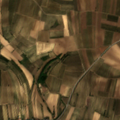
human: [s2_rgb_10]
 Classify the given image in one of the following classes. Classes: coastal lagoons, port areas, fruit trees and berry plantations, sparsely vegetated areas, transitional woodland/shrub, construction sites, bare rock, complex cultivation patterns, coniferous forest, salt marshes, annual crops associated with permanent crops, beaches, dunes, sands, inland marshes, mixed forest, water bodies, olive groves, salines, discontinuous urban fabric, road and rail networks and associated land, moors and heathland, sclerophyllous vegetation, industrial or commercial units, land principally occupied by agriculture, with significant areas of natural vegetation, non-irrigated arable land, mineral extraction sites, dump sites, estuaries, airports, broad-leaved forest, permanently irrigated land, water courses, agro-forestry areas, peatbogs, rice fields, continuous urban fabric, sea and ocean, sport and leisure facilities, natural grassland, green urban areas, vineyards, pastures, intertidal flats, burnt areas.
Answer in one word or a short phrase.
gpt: discontinuous urban fabric, non-irrigated arable land, vineyards